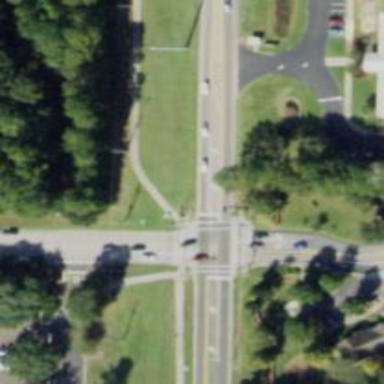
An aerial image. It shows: Path crossing with footway.